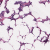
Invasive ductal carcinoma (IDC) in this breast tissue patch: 1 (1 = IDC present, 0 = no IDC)